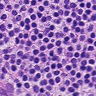
Metastatic tissue present: no